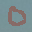
Label: 0